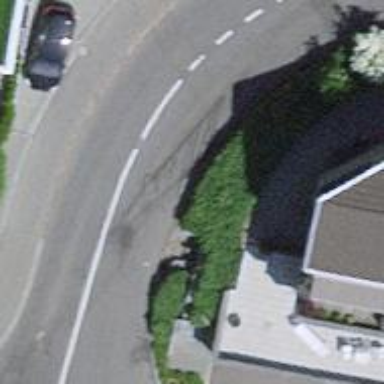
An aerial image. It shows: Hedge acting as barrier.